Question: Those ever working with the Internet Explorer know this dialog:

My question is what is the API used to remember the credentials when the respective check box is ticked?
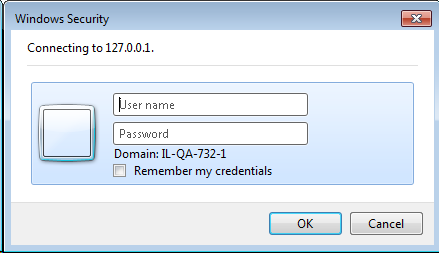
Answer: If I had to guess, it's <URL>. The actual prompt comes from
<URL>.